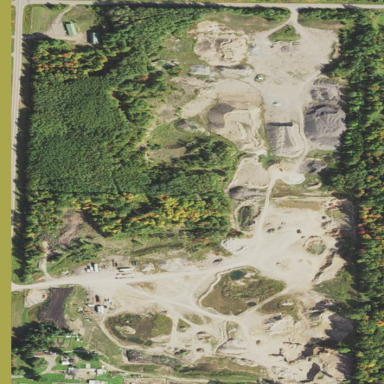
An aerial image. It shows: Quarry area.